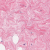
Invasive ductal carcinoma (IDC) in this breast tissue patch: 0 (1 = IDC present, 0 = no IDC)